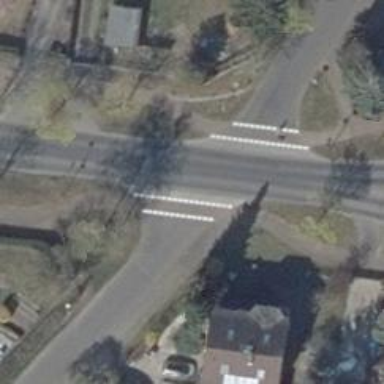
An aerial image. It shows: Uncontrolled road crossing.